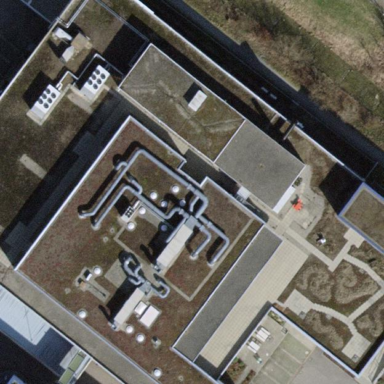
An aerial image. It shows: Industrial building.